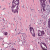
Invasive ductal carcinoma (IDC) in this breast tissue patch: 1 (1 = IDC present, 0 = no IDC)